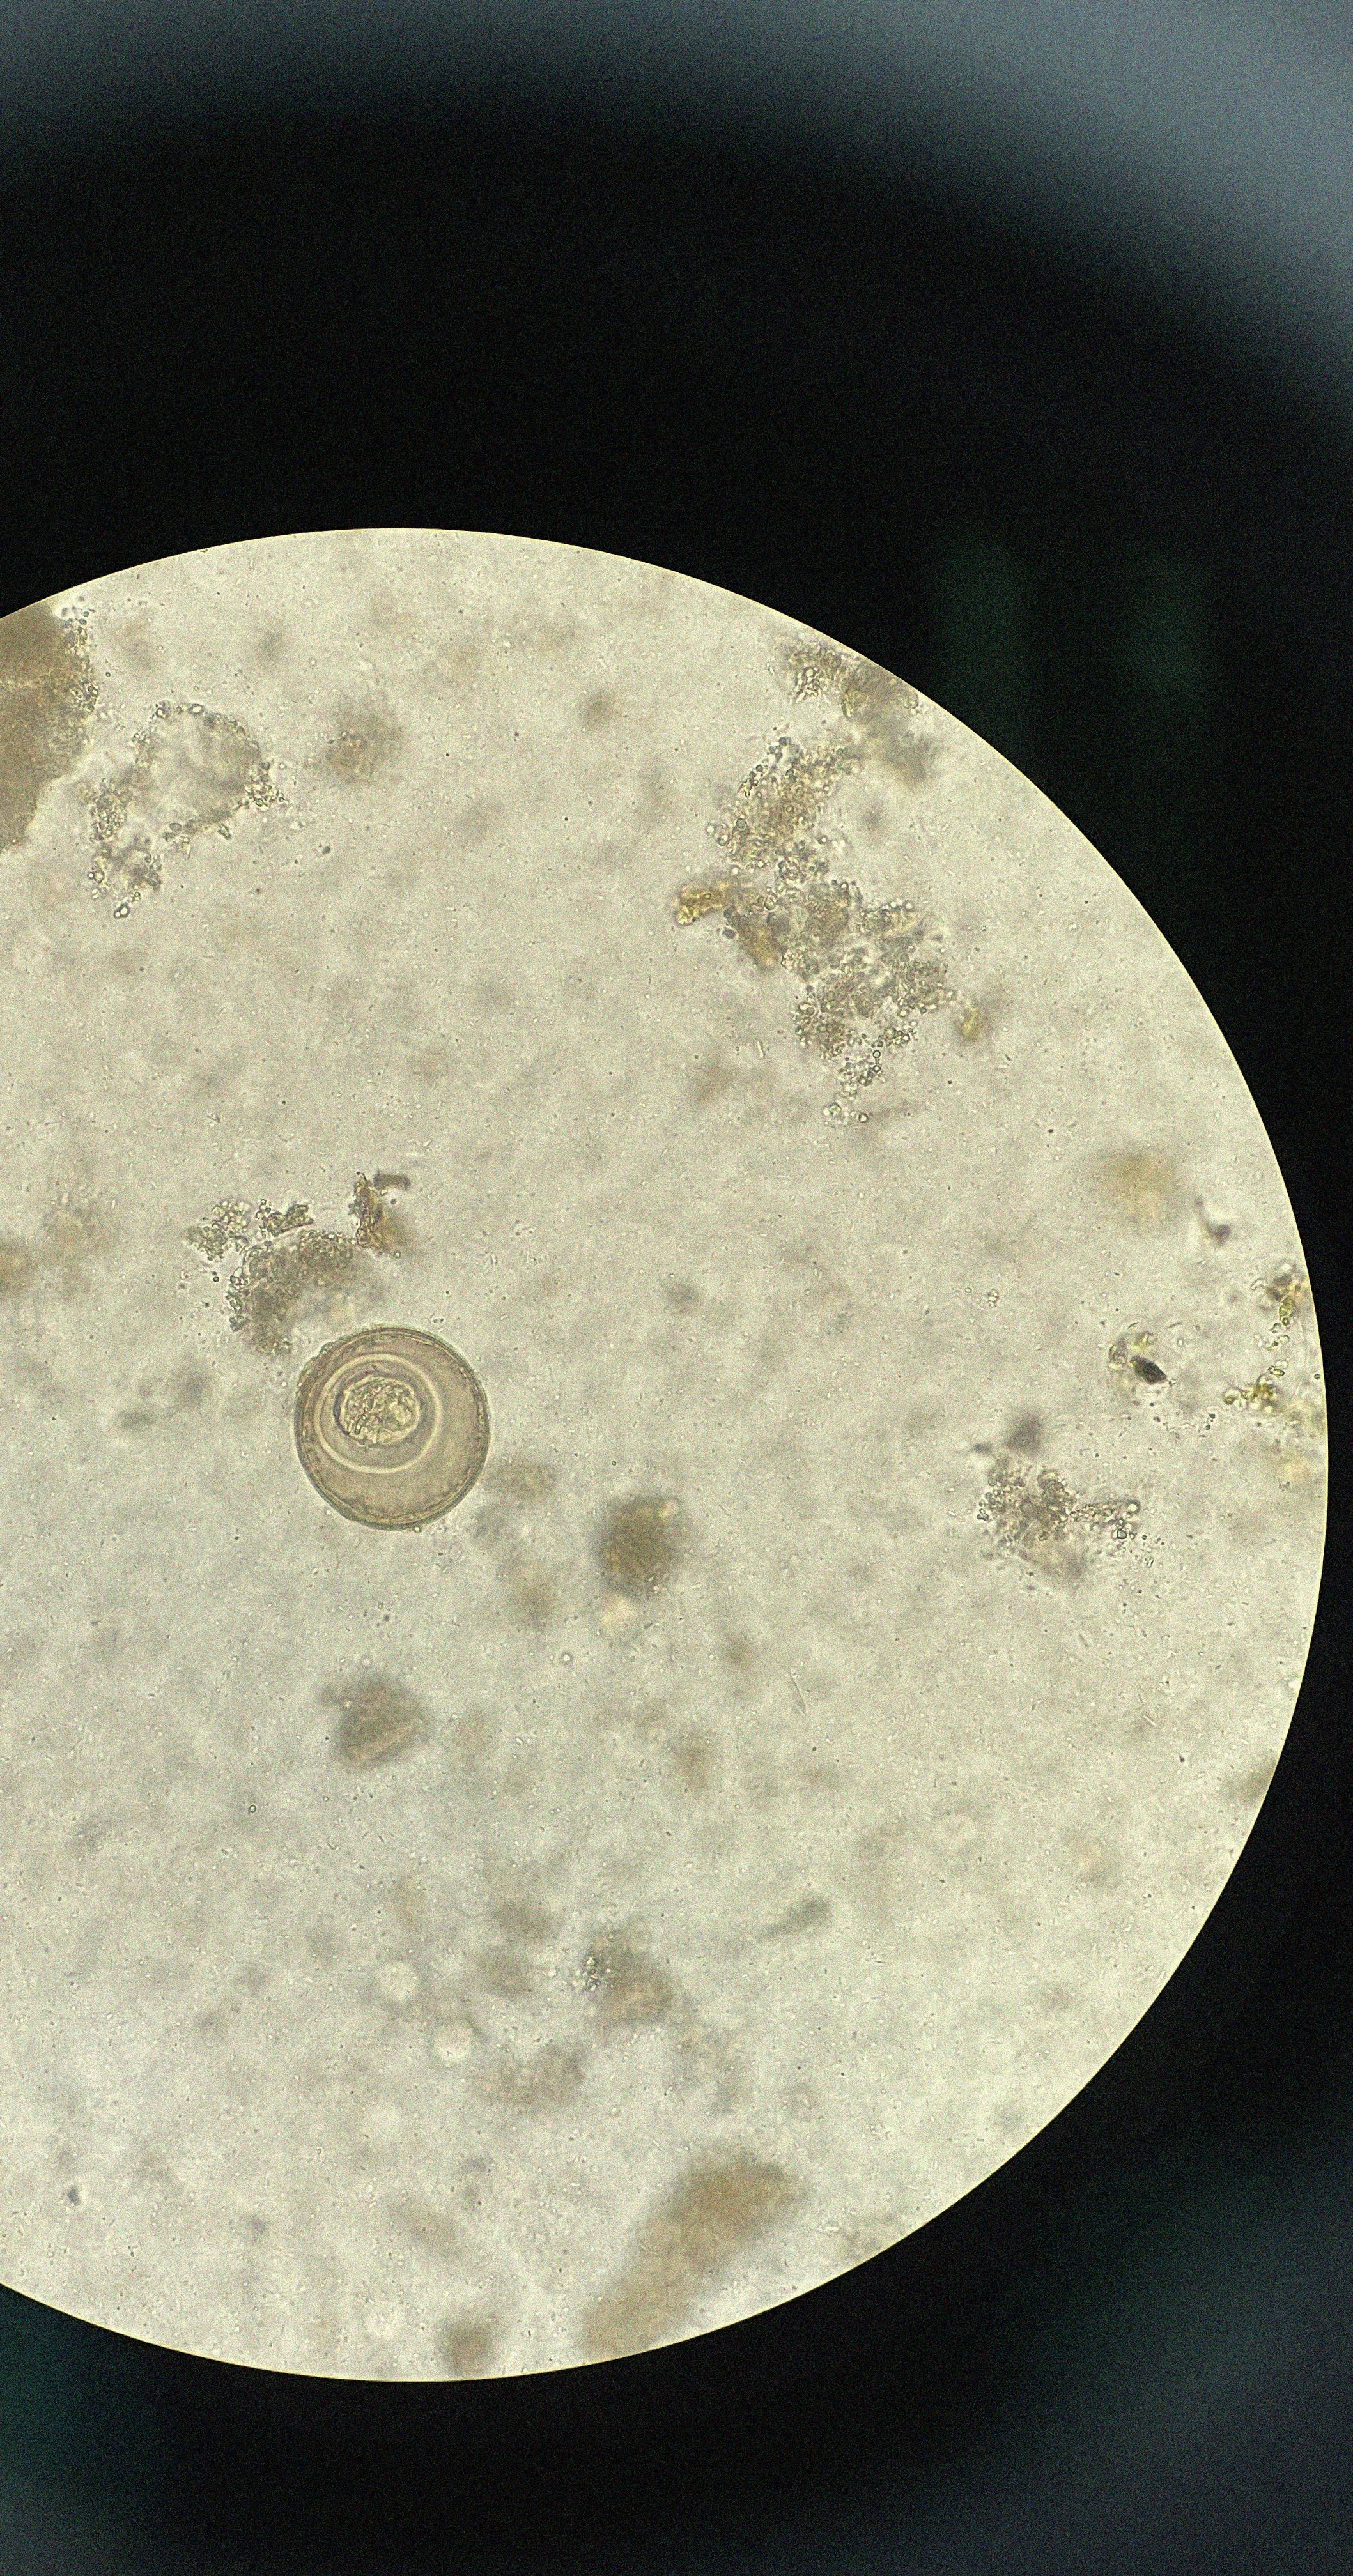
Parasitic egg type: Hymenolepis diminuta